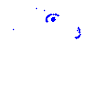
Particle: pion